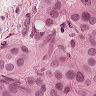
Metastatic tissue present: yes